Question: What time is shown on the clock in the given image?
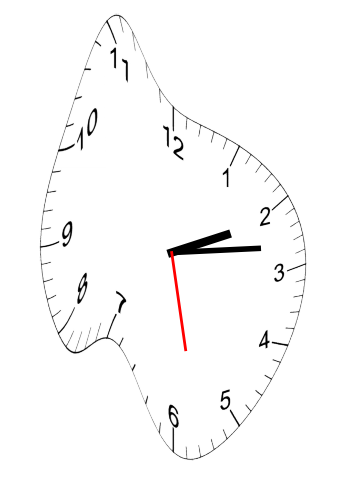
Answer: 02:13:28